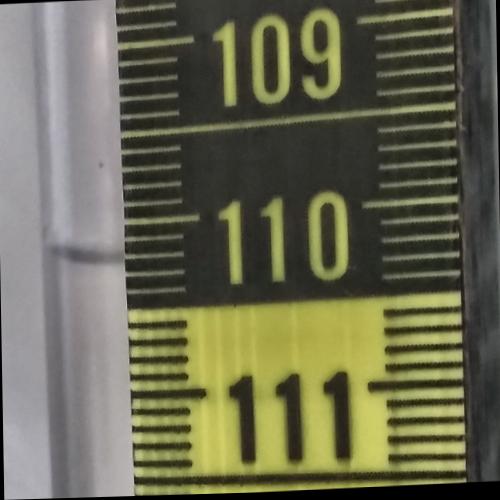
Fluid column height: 110.2 cm